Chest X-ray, AP view. Patient: 22 years old, sex M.
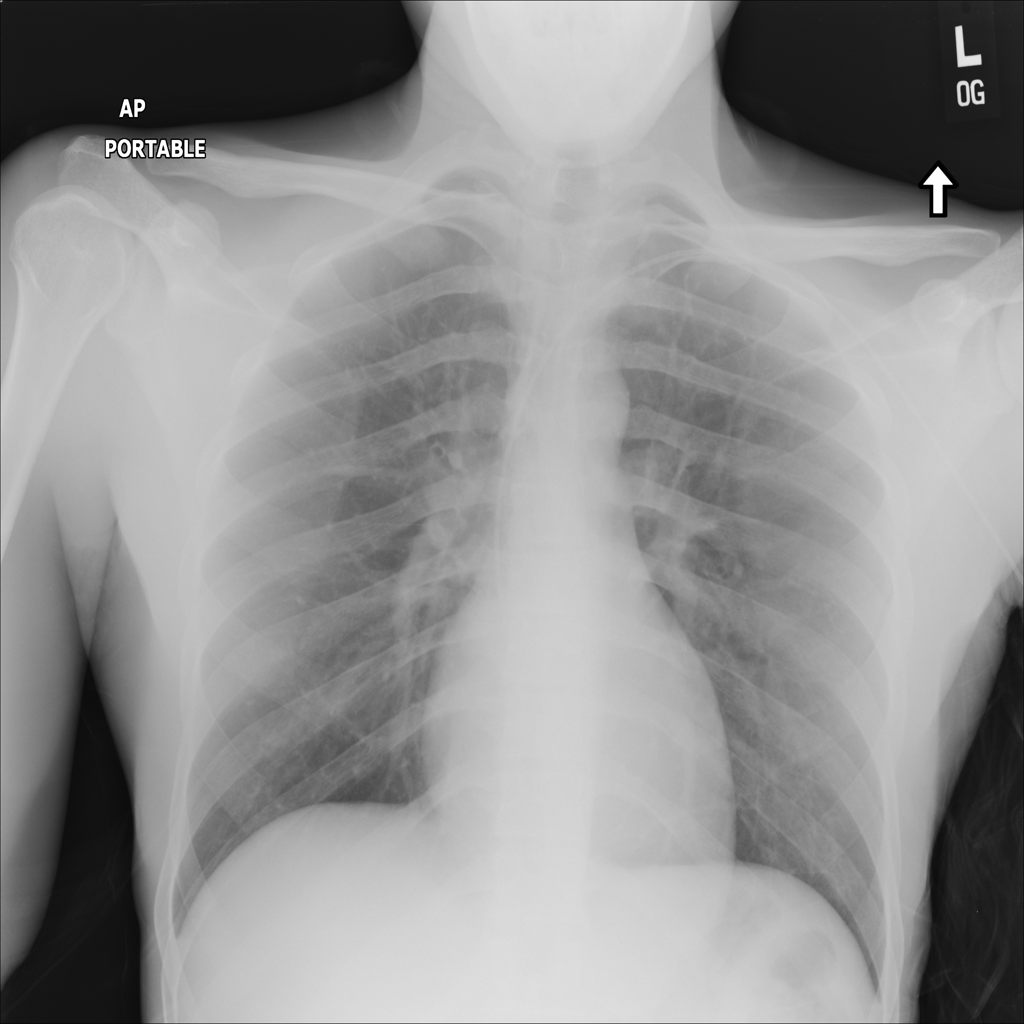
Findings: No Finding